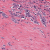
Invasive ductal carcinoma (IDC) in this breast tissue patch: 1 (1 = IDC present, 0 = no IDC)